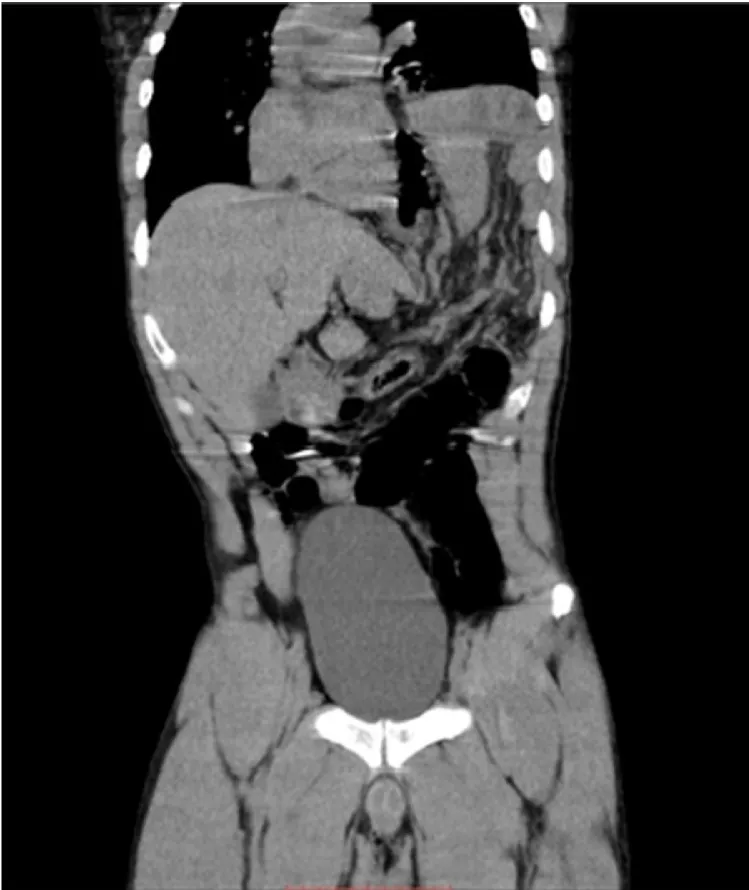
CT scan of the chest and abdomen showing voluminous left diaphragmatic hernia.
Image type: radiology (ct)